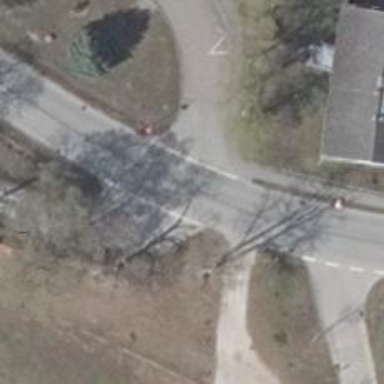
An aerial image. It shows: Primary road with asphalt surface.